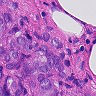
Metastatic tissue present: yes